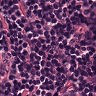
Metastatic tissue present: no